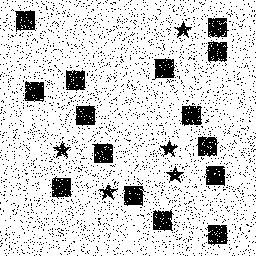
Squares: 15
Triangles: 0
Stars: 5
Total shapes: 20